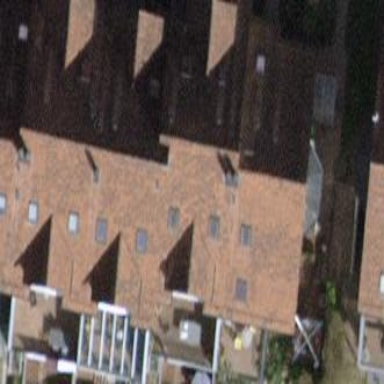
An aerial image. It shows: Terrace building.